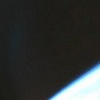
Label: space